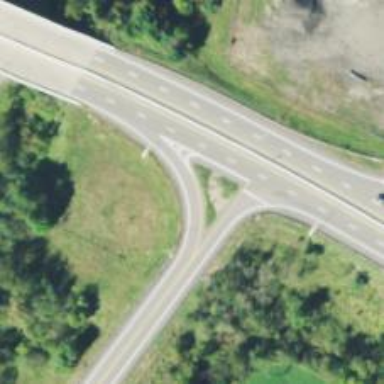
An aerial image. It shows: Trunk link highway.